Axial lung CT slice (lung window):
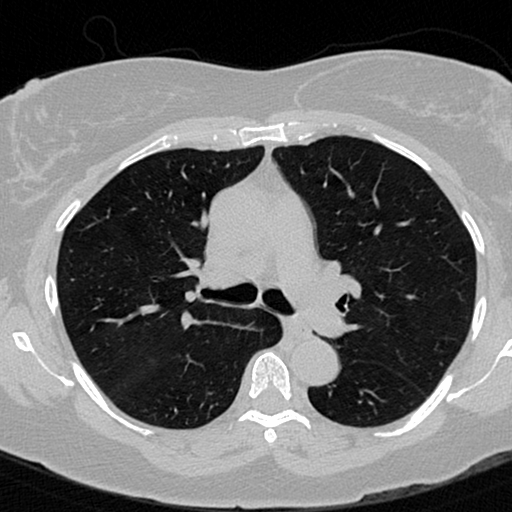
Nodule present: no